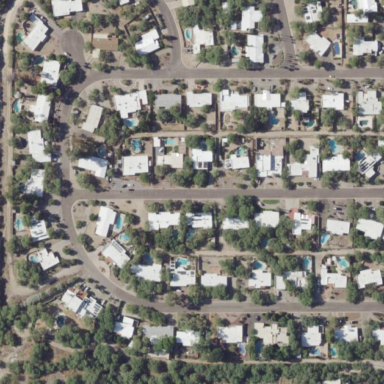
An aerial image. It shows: Residential area.